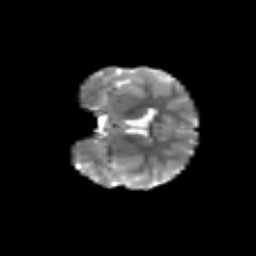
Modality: T2w
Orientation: coronal
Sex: female
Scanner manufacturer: siemens
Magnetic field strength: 3 T
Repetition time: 5 s
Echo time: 0.071 s